Question: I would like to keep my .htaccess caching my whole public_html folder, except for one folder, called SmartBackup.
Could someone tell me a way to do it?
Here's my folder structure:

Here's my current htaccess code, that is on 'public_html' folder:
'''
# Enable expiration control
ExpiresActive On
# Default expiration: 1 hour after request
ExpiresDefault "now plus 1 week"
# CSS and JS expiration: 1 week after request
ExpiresByType text/css "now plus 1 week"
ExpiresByType application/javascript "now plus 1 week"
ExpiresByType application/x-javascript "now plus 1 week"
# Image files expiration: 1 month after request
ExpiresByType image/bmp "now plus 1 month"
ExpiresByType image/gif "now plus 1 month"
ExpiresByType image/jpeg "now plus 1 month"
ExpiresByType image/jp2 "now plus 1 month"
ExpiresByType image/pipeg "now plus 1 month"
ExpiresByType image/png "now plus 1 month"
ExpiresByType image/svg+xml "now plus 1 month"
ExpiresByType image/tiff "now plus 1 month"
ExpiresByType image/vnd.microsoft.icon "now plus 1 month"
ExpiresByType image/x-icon "now plus 1 month"
ExpiresByType image/ico "now plus 1 month"
ExpiresByType image/icon "now plus 1 month"
ExpiresByType image/x-icon A2592000
ExpiresByType text/ico "now plus 1 month"
ExpiresByType application/ico "now plus 1 month"
ExpiresByType image/vnd.wap.wbmp "now plus 1 month"
ExpiresByType application/vnd.wap.wbxml "now plus 1 month"
ExpiresByType application/smil "now plus 1 month"
# Audio files expiration: 1 month after request
ExpiresByType audio/basic "now plus 1 month"
ExpiresByType audio/mid "now plus 1 month"
ExpiresByType audio/midi "now plus 1 month"
ExpiresByType audio/mpeg "now plus 1 month"
ExpiresByType audio/x-aiff "now plus 1 month"
ExpiresByType audio/x-mpegurl "now plus 1 month"
ExpiresByType audio/x-pn-realaudio "now plus 1 month"
ExpiresByType audio/x-wav "now plus 1 month"
# Movie files expiration: 1 month after request
ExpiresByType application/x-shockwave-flash "now plus 1 month"
ExpiresByType x-world/x-vrml "now plus 1 month"
ExpiresByType video/x-msvideo "now plus 1 month"
ExpiresByType video/mpeg "now plus 1 month"
ExpiresByType video/mp4 "now plus 1 month"
ExpiresByType video/quicktime "now plus 1 month"
ExpiresByType video/x-la-asf "now plus 1 month"
ExpiresByType video/x-ms-asf "now plus 1 month"
'''
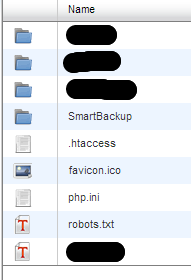
Answer: You could overwrite the configuration with 'ExpiresActive Off' for the subdirectory.
a) Place an additional '.htaccess' file in the mentioned directory
b) Wrap it in a '<directory /not-expiring-directory/>' tag